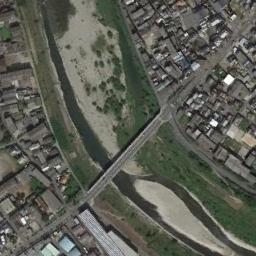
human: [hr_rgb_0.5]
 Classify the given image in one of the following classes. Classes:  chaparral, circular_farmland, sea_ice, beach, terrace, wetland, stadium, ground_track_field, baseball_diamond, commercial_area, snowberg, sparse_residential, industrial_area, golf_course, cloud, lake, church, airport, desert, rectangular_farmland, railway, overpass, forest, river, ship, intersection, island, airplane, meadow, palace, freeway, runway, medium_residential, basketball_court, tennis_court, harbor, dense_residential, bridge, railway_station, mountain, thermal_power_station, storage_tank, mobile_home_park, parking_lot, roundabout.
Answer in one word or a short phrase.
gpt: bridge